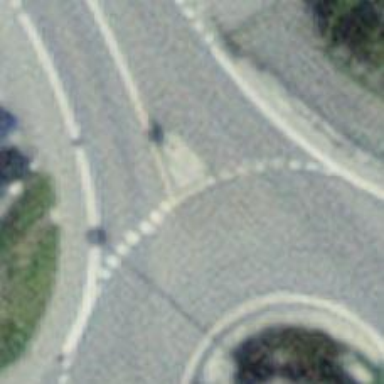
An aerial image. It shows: Road with "give way" sign.